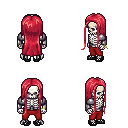
a pixel art fantasy rpg character, male body template, skeleton, steel arm armor, red pants, ruby red extra-long hairstyle, bracelets, ghillies, four views (front, back, left, right), 2x2 character sprite sheet, small pixel art, hard edges, no anti-aliasing